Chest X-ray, PA view. Patient: 25 years old, sex M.
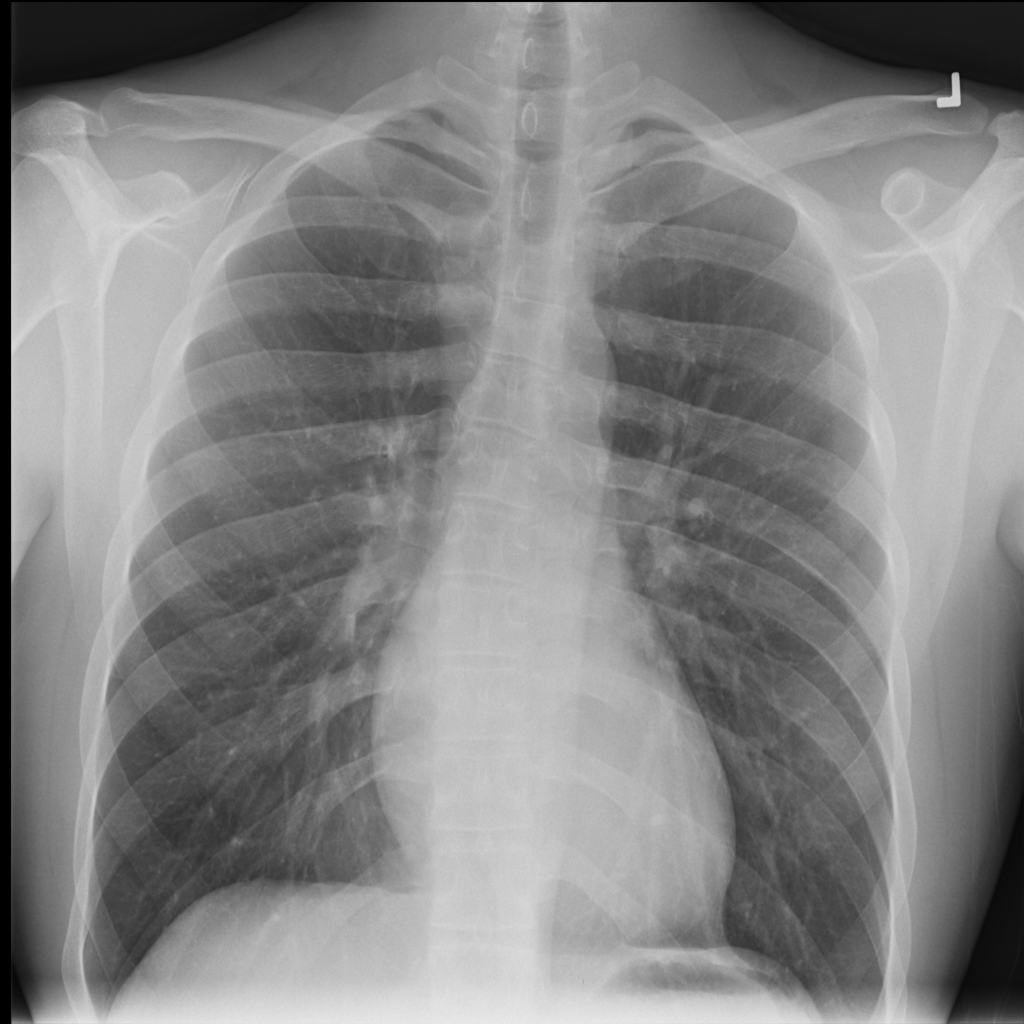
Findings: No Finding